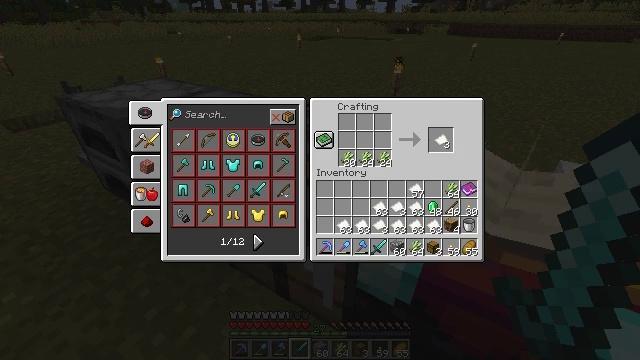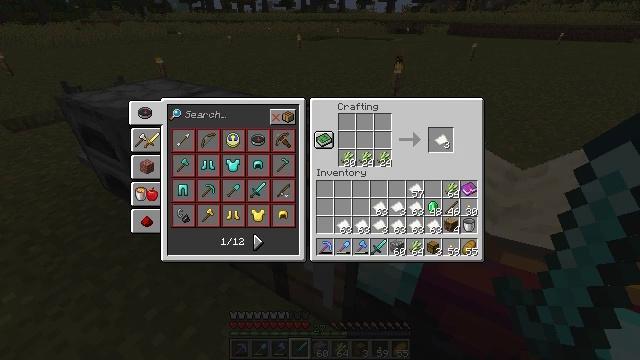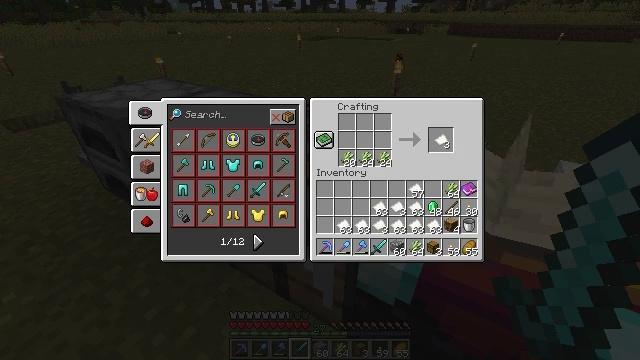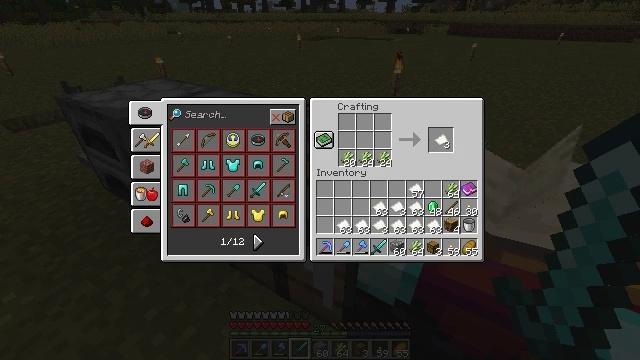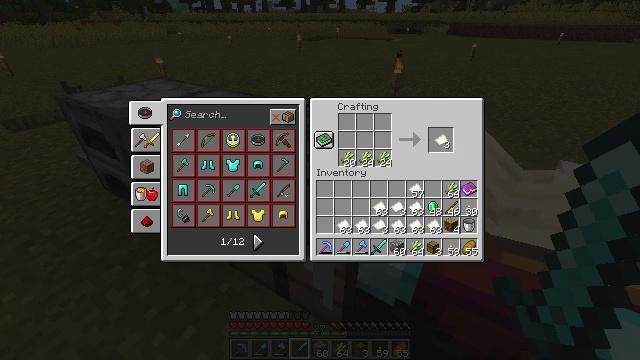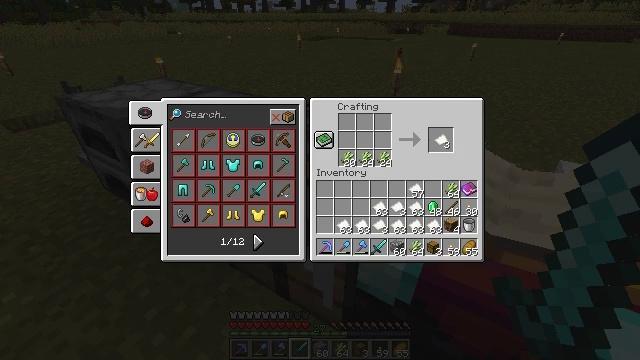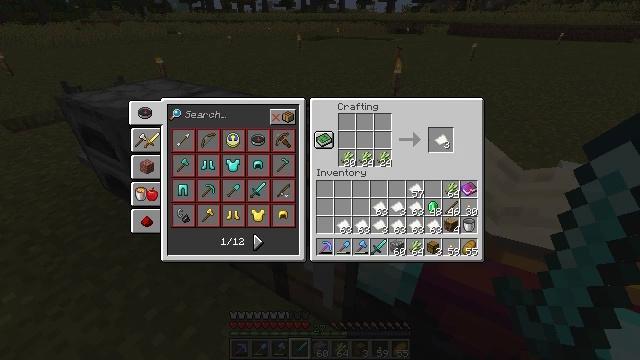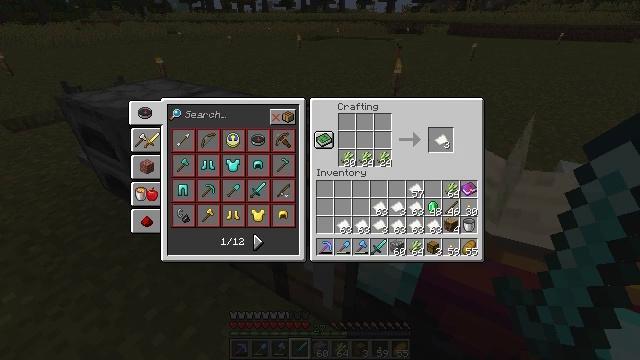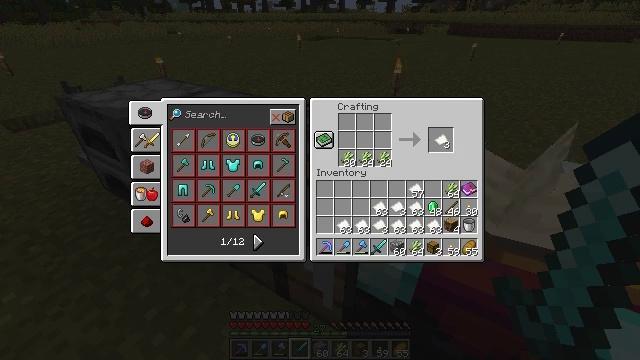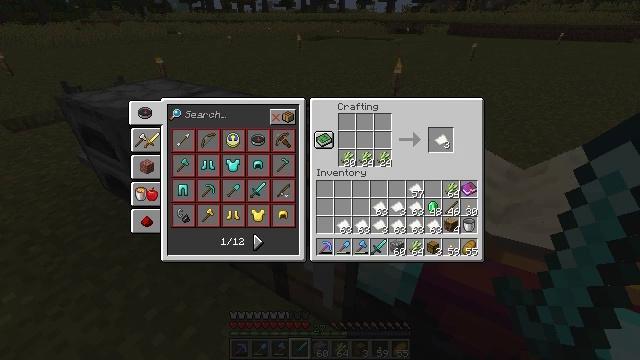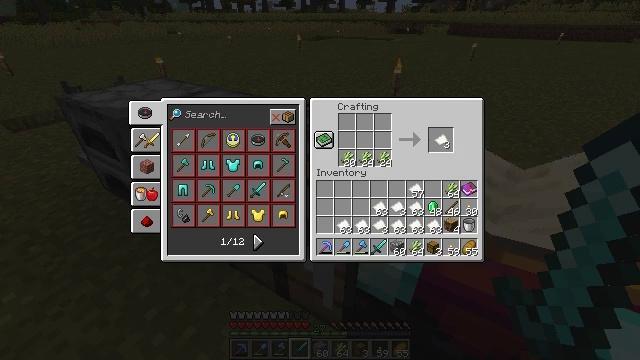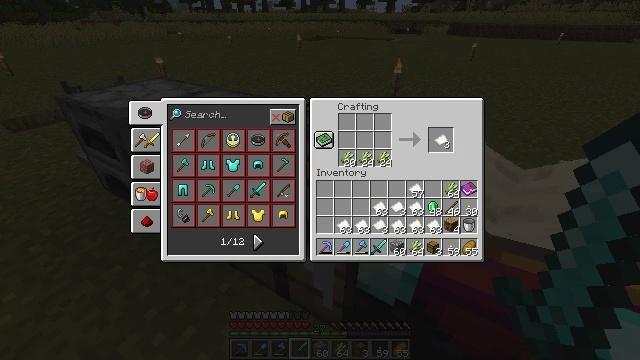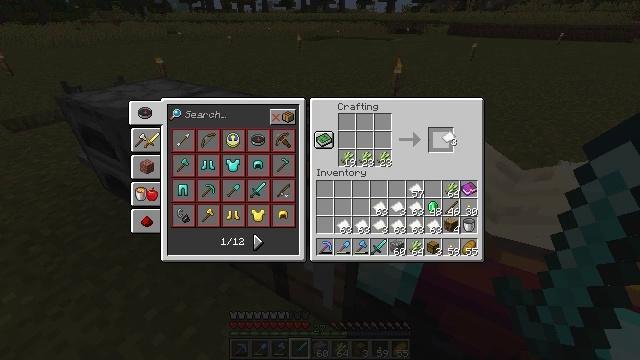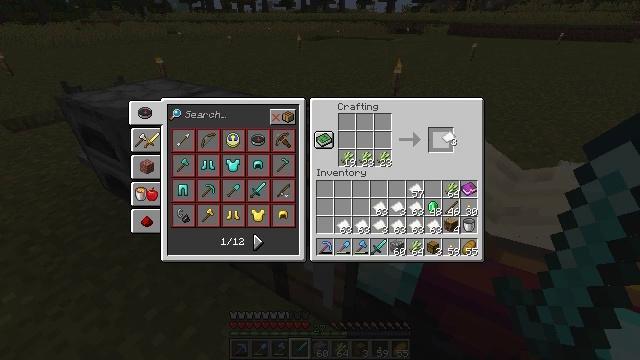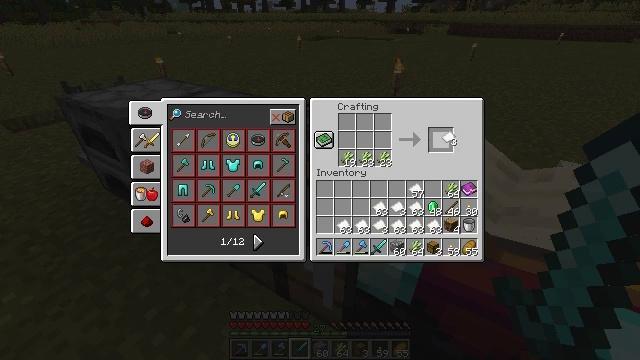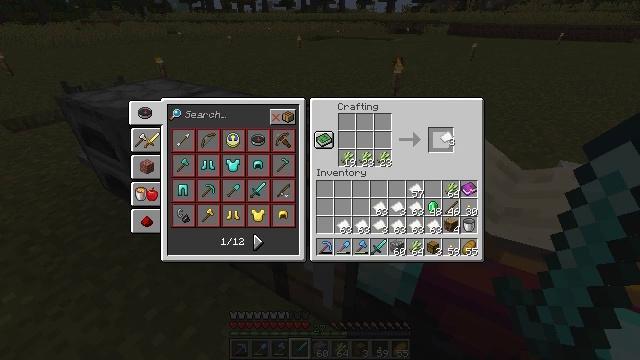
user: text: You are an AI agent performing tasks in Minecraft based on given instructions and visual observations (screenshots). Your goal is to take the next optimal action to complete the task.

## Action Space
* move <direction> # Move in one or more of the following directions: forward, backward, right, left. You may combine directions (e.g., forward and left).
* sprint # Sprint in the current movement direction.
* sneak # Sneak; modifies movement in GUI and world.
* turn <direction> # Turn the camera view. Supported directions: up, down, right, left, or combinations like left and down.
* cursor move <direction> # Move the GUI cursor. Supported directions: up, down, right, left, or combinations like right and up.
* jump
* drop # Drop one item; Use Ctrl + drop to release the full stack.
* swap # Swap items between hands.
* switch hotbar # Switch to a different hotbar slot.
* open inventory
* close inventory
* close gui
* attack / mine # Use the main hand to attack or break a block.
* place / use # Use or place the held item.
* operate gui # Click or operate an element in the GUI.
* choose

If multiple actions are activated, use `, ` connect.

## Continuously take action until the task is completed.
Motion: motion action
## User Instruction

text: Make paper by crafting.
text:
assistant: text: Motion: no_op
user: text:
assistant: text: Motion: operate gui
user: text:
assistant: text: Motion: operate gui
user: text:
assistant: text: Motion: operate gui
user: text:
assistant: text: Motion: no_op
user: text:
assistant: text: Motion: no_op
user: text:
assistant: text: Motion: operate gui
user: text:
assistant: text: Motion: operate gui
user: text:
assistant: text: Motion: operate gui
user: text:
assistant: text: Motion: no_op
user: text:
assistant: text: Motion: no_op
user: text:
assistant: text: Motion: operate gui
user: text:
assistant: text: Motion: operate gui
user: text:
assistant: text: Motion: operate gui
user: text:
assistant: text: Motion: operate gui
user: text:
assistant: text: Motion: operate gui
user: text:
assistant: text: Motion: operate gui
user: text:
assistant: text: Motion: operate gui
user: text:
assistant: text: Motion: no_op
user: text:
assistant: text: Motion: operate gui
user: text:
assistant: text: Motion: operate gui
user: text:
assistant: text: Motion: operate gui
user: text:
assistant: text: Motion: no_op
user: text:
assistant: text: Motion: operate gui
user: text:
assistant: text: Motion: operate gui
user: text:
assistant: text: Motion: operate gui
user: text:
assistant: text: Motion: operate gui
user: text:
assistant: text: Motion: operate gui
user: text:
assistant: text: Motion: operate gui
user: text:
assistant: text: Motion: no_op